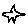
Label: star